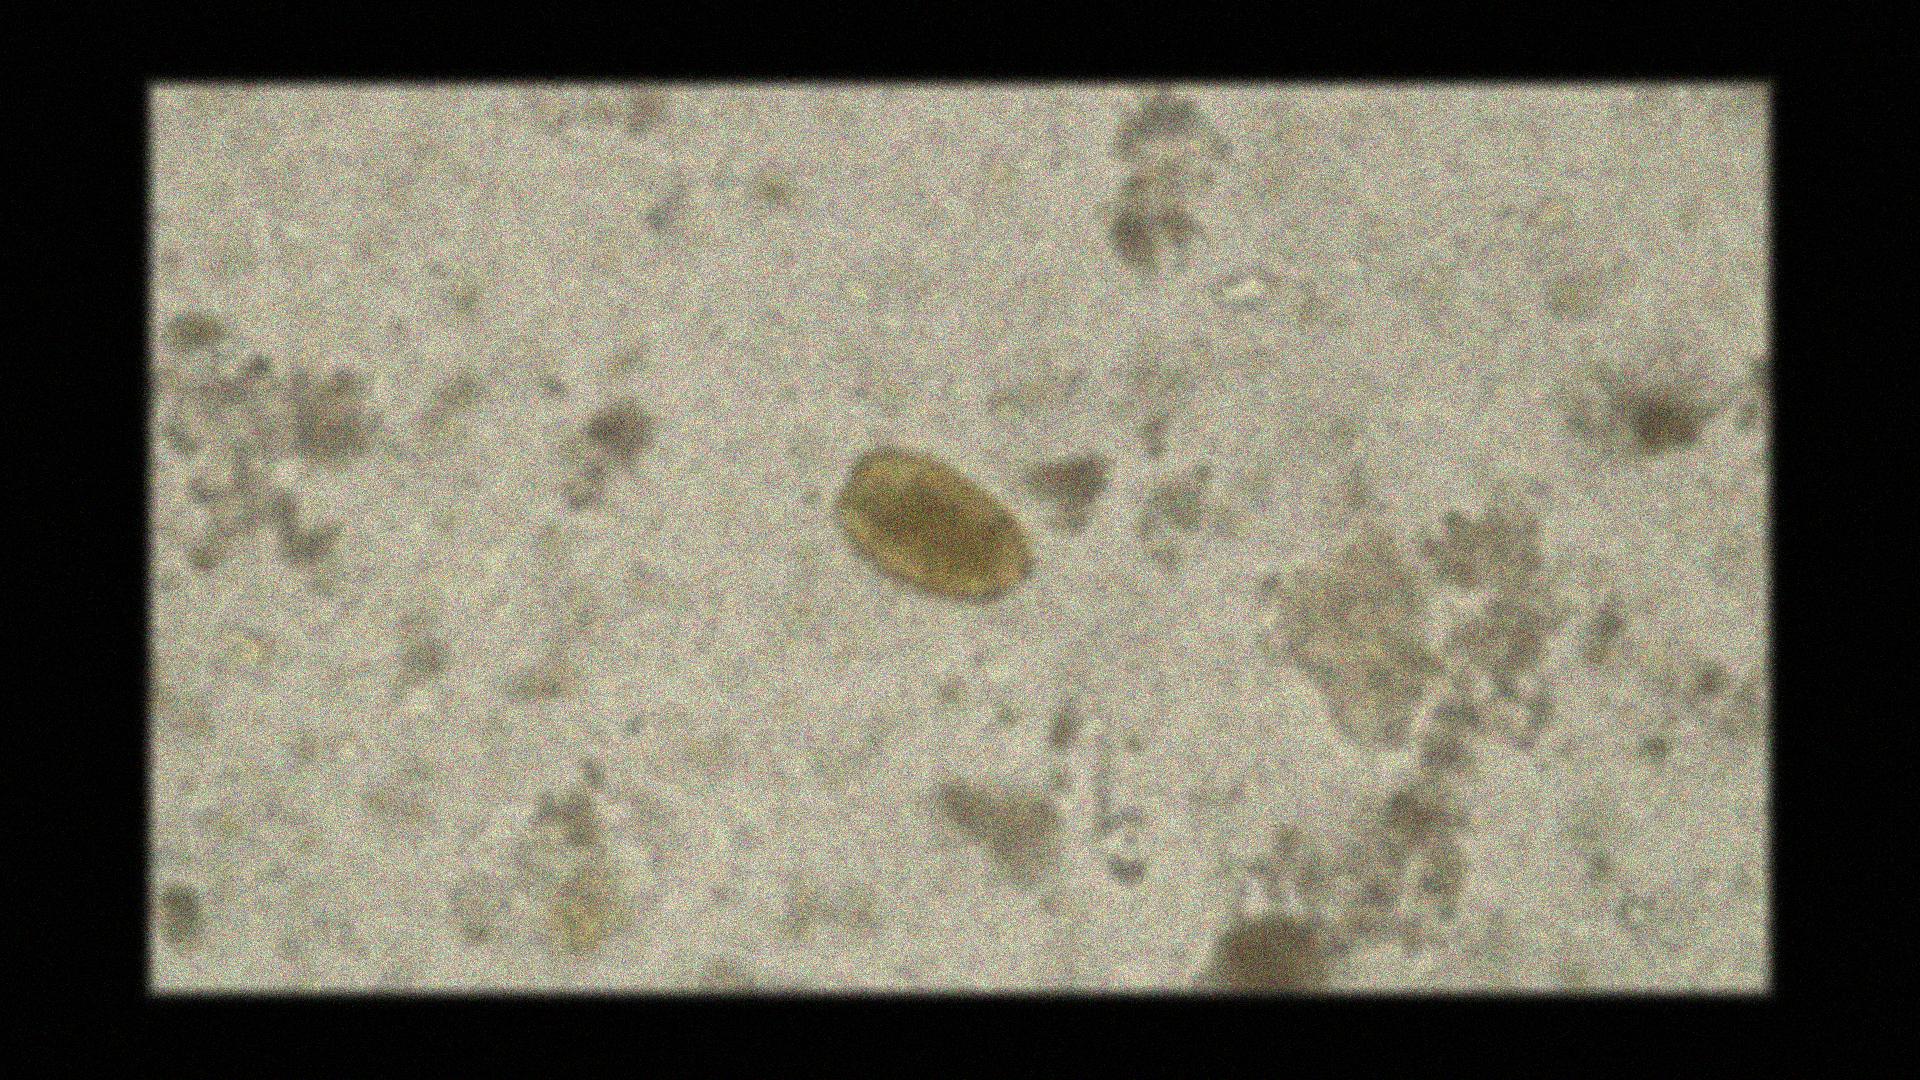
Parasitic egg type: Paragonimus spp